Field crop: maize
Growth stage: 1
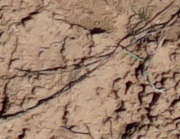
Species: lolium